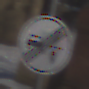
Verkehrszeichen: EndeVerbotUeberholenEinspurigeFahrzeuge
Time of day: MorningAfternoon
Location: Outdoor (Special)
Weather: Clear
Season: Winter
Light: Natural